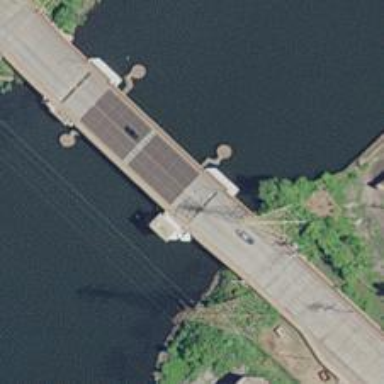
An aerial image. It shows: Secondary road crossing bascule bridge.